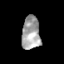
Tissue: skin
Cell type: Others
Senescence score: 0.6847
Nuclear area (px): 597
Mean DAPI intensity: 165.69